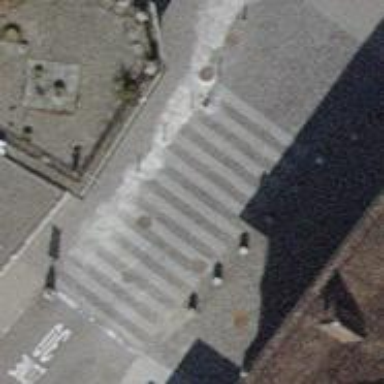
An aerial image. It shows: Bollard.